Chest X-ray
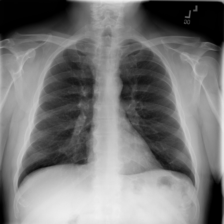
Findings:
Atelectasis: negative
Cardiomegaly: negative
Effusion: negative
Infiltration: negative
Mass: negative
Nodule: negative
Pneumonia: negative
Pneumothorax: negative
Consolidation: negative
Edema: negative
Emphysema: negative
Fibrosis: negative
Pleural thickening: negative
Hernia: negative